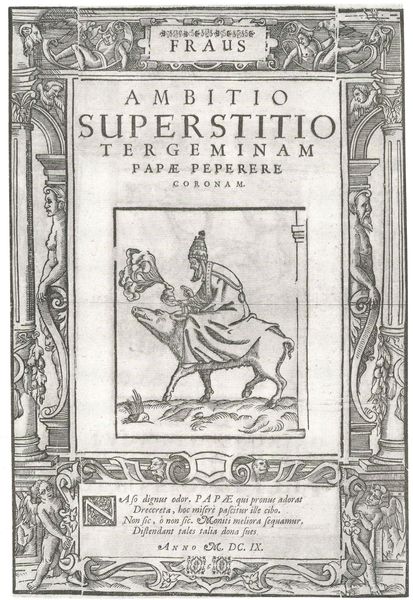
Titel: Fraus ambitio superstitio tergeminam papae coronam
Künstler: Cranach-Schule
Institution: (Seriendruck)
Schlagwörter: mann, nackt, umhang, weiß, brust, busen, frau, grau, hut, schwarz, säule, säulen, zeichnung, gras, tier, ornament, bart, falten, mensch, rahmen, sockel, stein, bild, gräser, boden, figur, geistlicher, gewand, mantel, decke, krone, renaissance, reiter, engel, putto, ranken, statue, reiten, kopfbedeckung, holzschnitt, schrift, papier, bogen, grafik, graphik, rind, rand, dampf, bischof, papst, tafel, bordüre, inschrift, datum, ornamente, verzierung, fein, bögen, schwein, buch, rechteck, religion, druck, druckgraphik, schwarzweiss, radierung, stich, titel, seite, illustration, text, überschrift, titelblatt, buchdruck, einband, vorderseite, titelseite, plastiken, statuen, mitra, karyatide, bild im bild, wildschwein, kupferstich, stier, verzierungen, eber, europa, latein, lateinisch, keiler, sau, abt, atlas, papstkrone, pabst, aberglaube, fraus, manten, titl, schwein jude, superstitio, vluten, 1609, pabstkrone, papbst, säulen rahmen, ambitio